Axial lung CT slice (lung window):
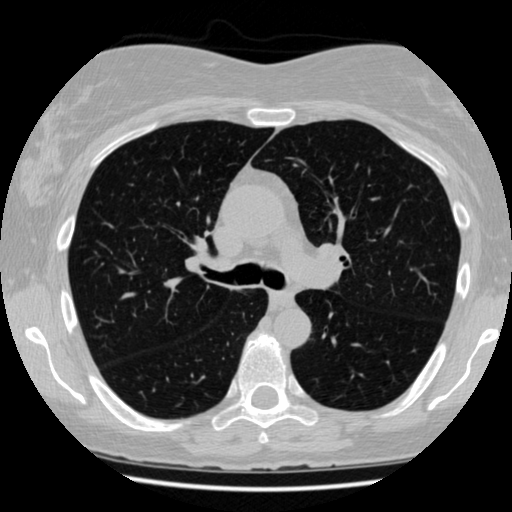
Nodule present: no